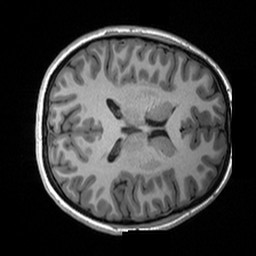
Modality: T1w
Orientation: axial
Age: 25
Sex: female
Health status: healthy
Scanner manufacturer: siemens
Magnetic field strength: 3 T
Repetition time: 2 s
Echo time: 0.00203 s